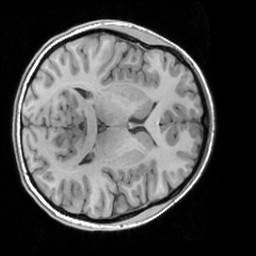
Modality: T1w
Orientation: axial
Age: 26
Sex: female
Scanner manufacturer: siemens
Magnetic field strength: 3 T
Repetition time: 1.63 s
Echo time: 0.00311 s